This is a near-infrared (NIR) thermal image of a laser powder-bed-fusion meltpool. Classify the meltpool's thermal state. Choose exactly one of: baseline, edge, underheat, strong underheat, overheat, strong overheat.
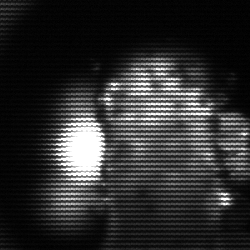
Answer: strong underheat